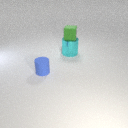
small blue rubber cylinder to the left of large cyan metal cylinder